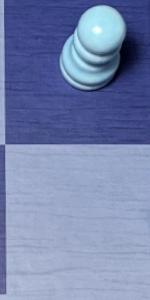
Label: Empty